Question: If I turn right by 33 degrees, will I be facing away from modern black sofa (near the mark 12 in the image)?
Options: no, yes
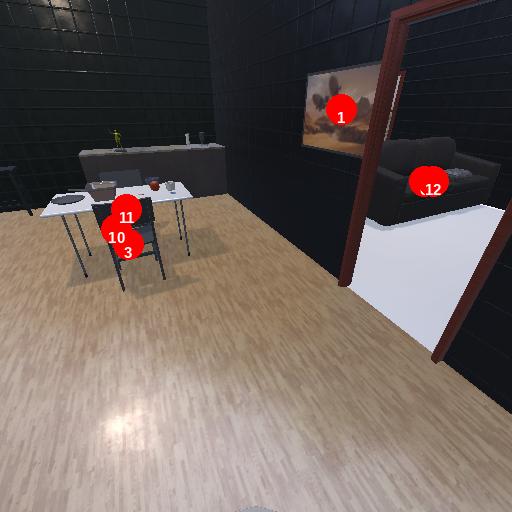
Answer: no